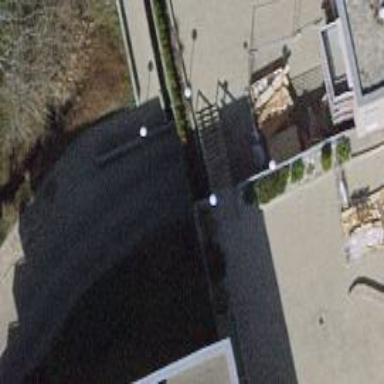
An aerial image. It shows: Set of concrete steps.